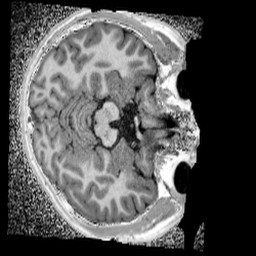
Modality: UNIT1_denoised
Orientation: axial
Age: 12
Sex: male
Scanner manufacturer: siemens
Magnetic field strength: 3 T
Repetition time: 4 s
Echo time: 0.00299 s